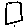
Label: square